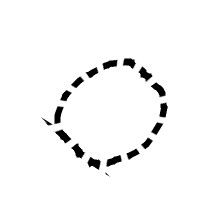
Shape: circle